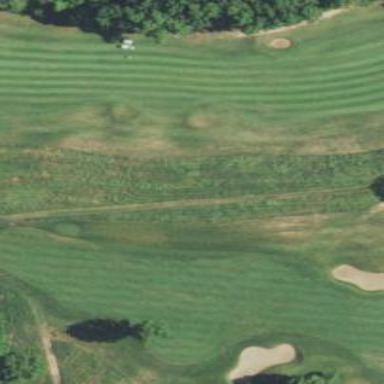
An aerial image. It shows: Golf fairway surrounded by grass.